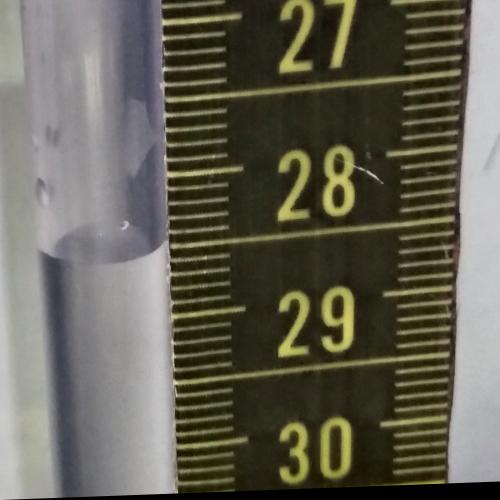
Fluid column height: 28.5 cm